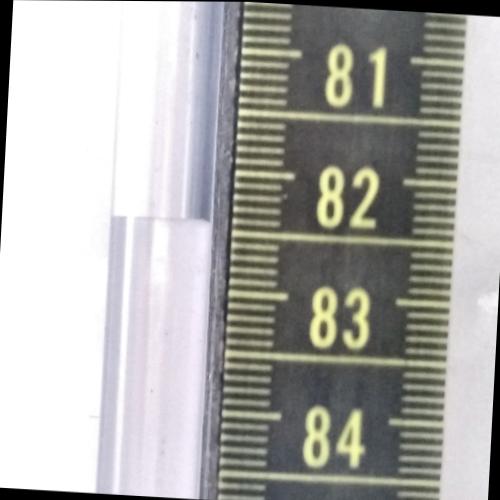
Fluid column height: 82.4 cm